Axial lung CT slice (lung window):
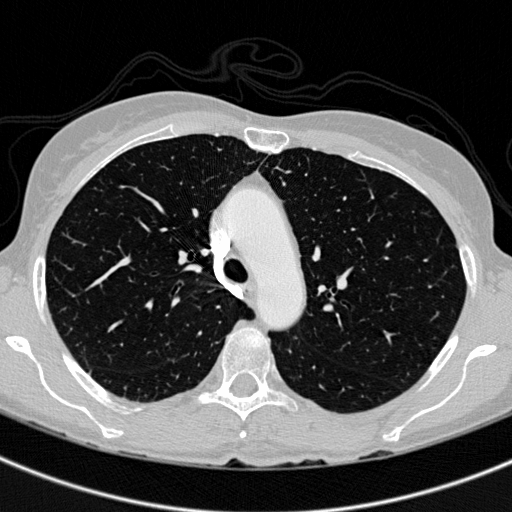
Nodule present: no